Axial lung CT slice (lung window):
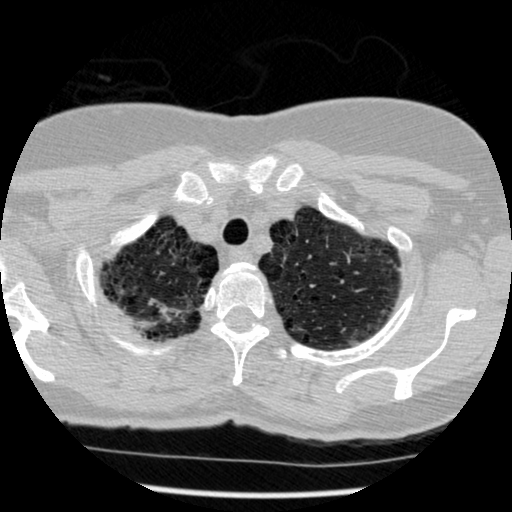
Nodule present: no